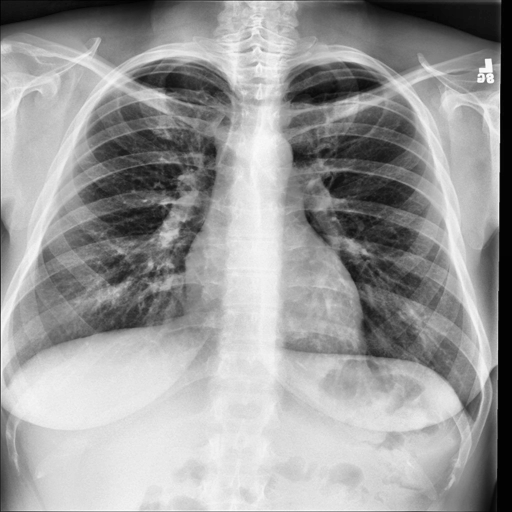
Finding: NORMAL